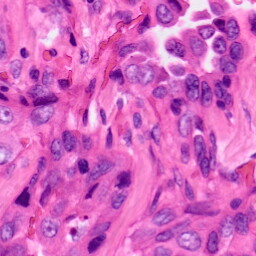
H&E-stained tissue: Lung